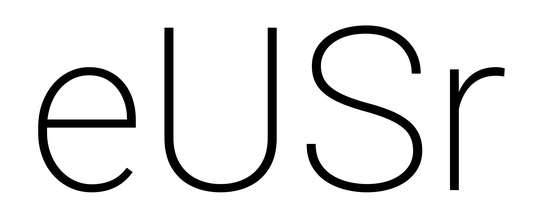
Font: Roboto_ExtraLight